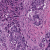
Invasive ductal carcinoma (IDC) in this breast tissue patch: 1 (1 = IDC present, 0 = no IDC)